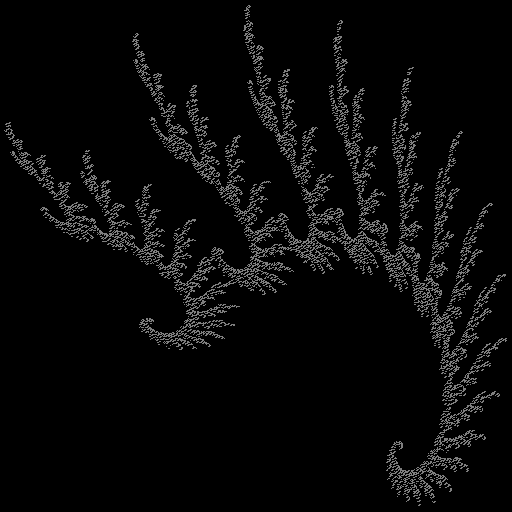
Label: grassfern